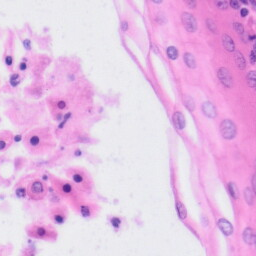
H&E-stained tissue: Tonsil